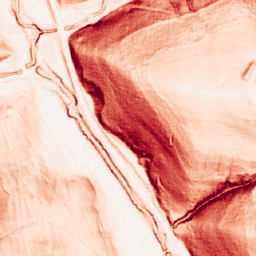
Category: morphological
Decomposition family: morphological_square
Decomposition parameters: operation: gradient
size: 3
Upsampling method: area
Upsampling parameters: scale: 2
Upsampling scale: 2